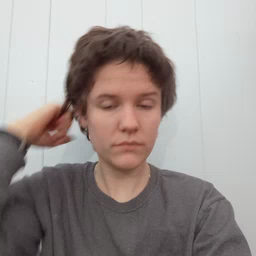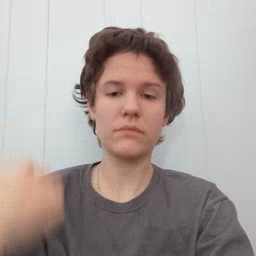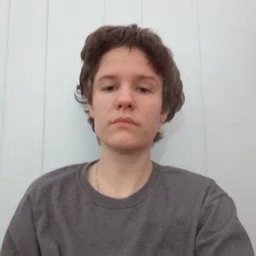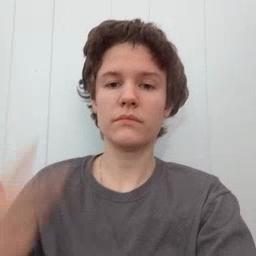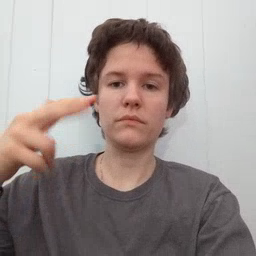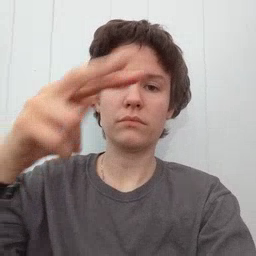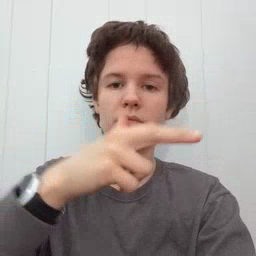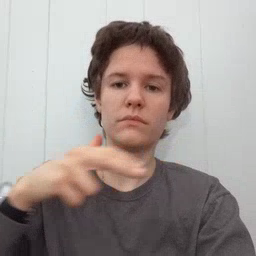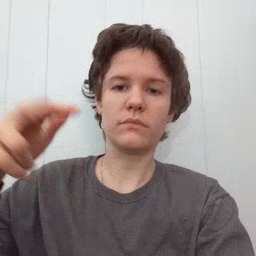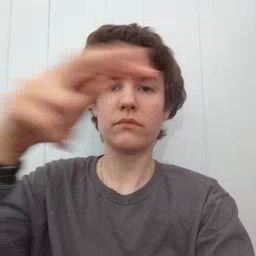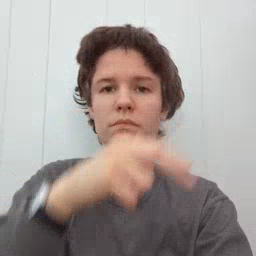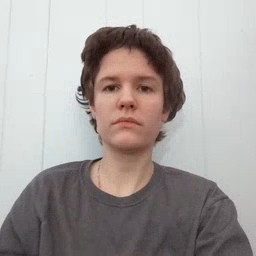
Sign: helicopter